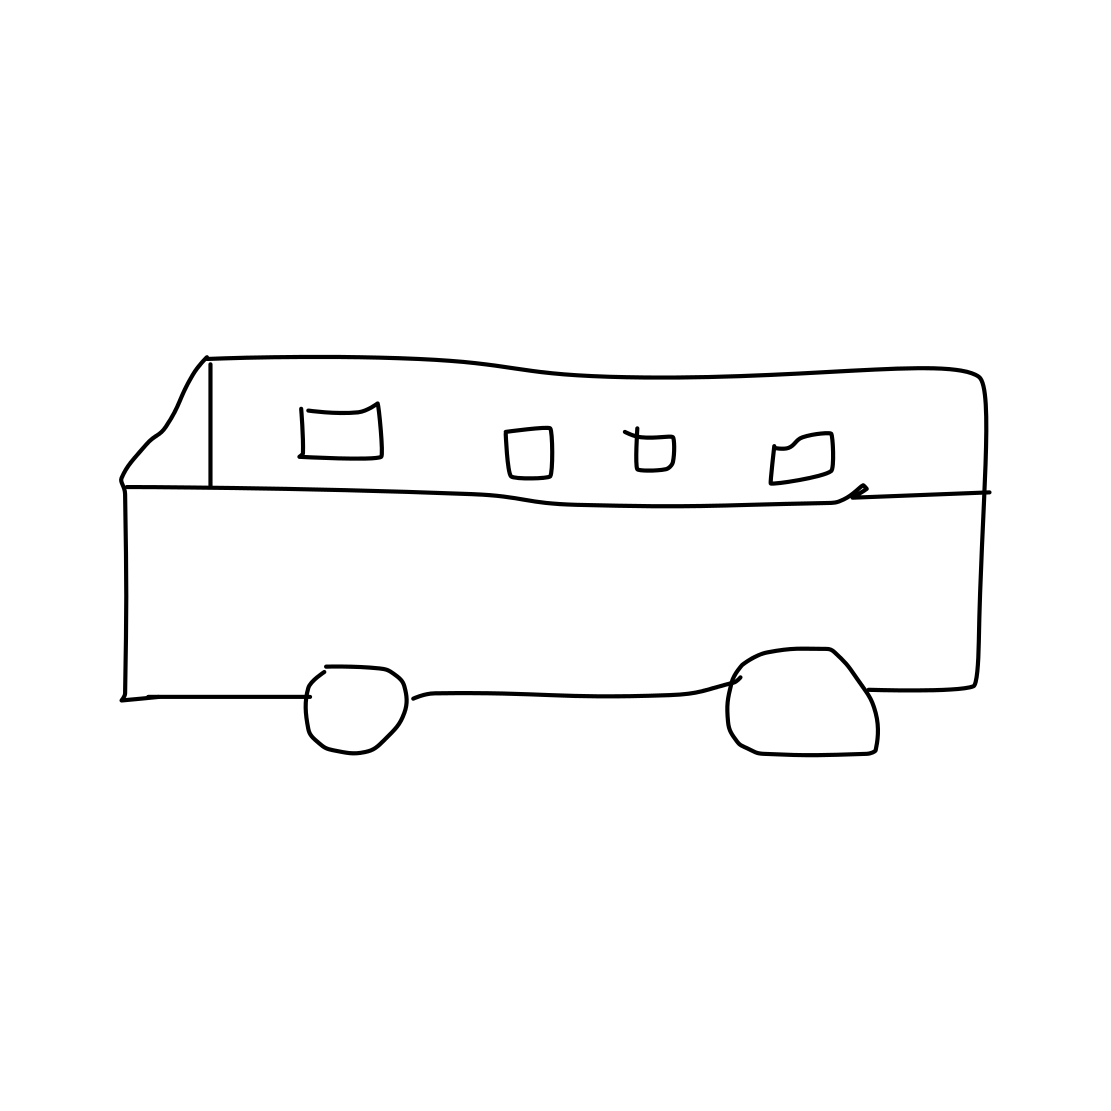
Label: bus